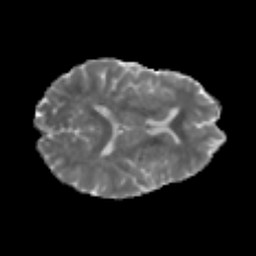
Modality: MD
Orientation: axial
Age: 47
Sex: male
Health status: healthy
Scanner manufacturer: philips
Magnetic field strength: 3 T
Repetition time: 4.031 s
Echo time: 0.08907 s